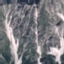
Label: HerbaceousVegetation